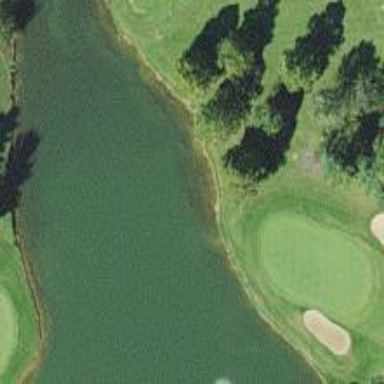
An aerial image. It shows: Scenic view of water hazard on golf course. The natural water feature adds beauty to the landscape.